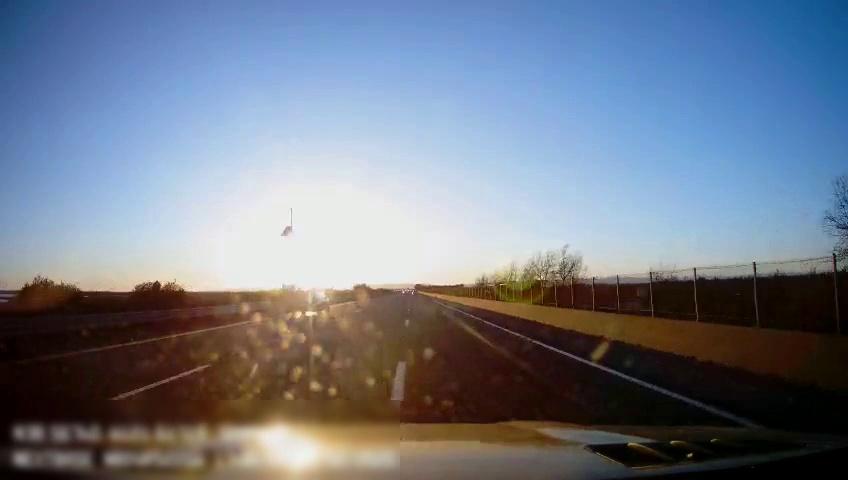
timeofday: Day
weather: Sunny
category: Drivable Space
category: Vehicles | SUV
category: Lanes | Alternate Lane
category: Lanes | Current Lane
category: Lanes | Current Lane
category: Lanes | Alternate Lane